一年级 · 算术
看图列式计算, 正确的是（）。

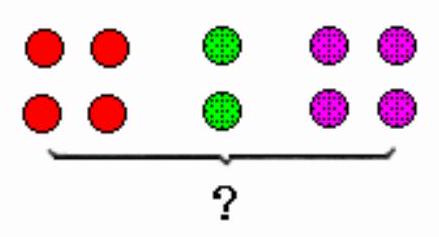
A. $10-2-4=4$
B. $4-2+4=6$
C. $4+2+4=10$
D. $4+2-4=2$
答案: C